Question: I know there are many question related to this already on SO but none of them has woked for me till now.
I have a winform application but when I am trying to debug it my Start button is disabled.
Now when I am trying to debug my Start Debugging key is disabled

Things which I have already done are:
1) I have already set my winform application as the Single Start Up project.
2) I have removed the multiple start up project option.
3) I have tried to restart my Visual Studio many times.
4) I have rebuild the application and it is building successfully with no errors.
5) I have build the entire solution and it also build successfuly with no errors.
6) I have checked the sln file and the Format version in it is:
> Microsoft Visual Studio Solution File, Format Version 11.00
which I suppose is correct.
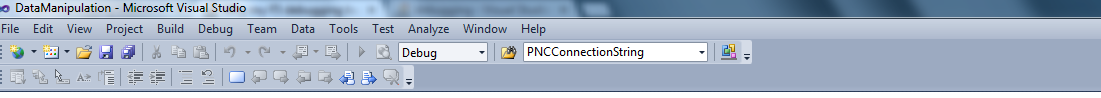
Answer: I dont know the reason but this one worked for me. I excluded the project from my solution and then build my solution without it.
And then I again added my project and build my solution and set it as Start Up Application and it has worked for me.